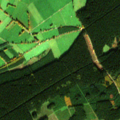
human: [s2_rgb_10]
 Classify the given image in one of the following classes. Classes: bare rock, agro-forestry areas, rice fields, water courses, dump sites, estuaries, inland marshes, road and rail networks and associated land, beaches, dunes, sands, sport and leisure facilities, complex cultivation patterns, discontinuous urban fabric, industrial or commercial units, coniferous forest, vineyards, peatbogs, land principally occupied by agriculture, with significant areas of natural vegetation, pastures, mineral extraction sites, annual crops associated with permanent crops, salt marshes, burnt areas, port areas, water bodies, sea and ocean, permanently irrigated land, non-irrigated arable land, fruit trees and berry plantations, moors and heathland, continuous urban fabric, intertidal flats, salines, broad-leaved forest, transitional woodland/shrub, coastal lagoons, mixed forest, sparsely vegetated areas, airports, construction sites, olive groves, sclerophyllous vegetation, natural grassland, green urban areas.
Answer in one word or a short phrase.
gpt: pastures, land principally occupied by agriculture, with significant areas of natural vegetation, coniferous forest, mixed forest